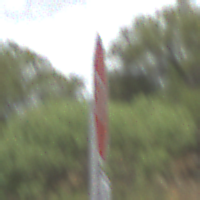
Verkehrszeichen: Stop
Zusatzzeichen unten: VerlaufVorfahrtsstrasse10
Umgebung: Outdoor, Nature
Tageszeit: Midday
Wetter: PartlyCloudy
Licht: Natural
Jahreszeit: NotSpecified
Kontrast: HighContrast